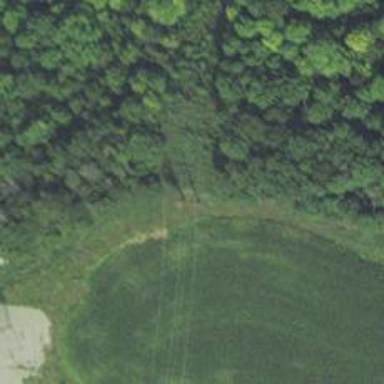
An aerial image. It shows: H-frame power tower with distinctive design.